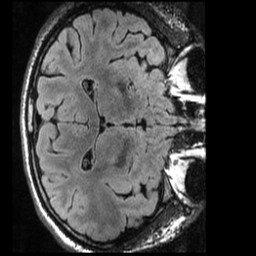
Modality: T1w
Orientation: axial
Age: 21
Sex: male